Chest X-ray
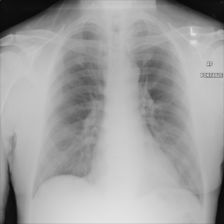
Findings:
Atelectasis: negative
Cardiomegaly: negative
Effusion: negative
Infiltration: negative
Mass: negative
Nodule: negative
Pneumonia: negative
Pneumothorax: negative
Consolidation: negative
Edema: negative
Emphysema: negative
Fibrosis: negative
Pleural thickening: negative
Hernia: negative